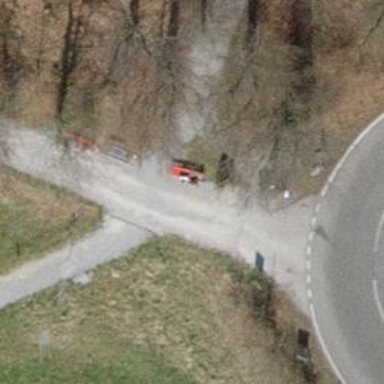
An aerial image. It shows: Red bench.